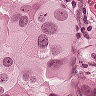
Metastatic tissue present: yes